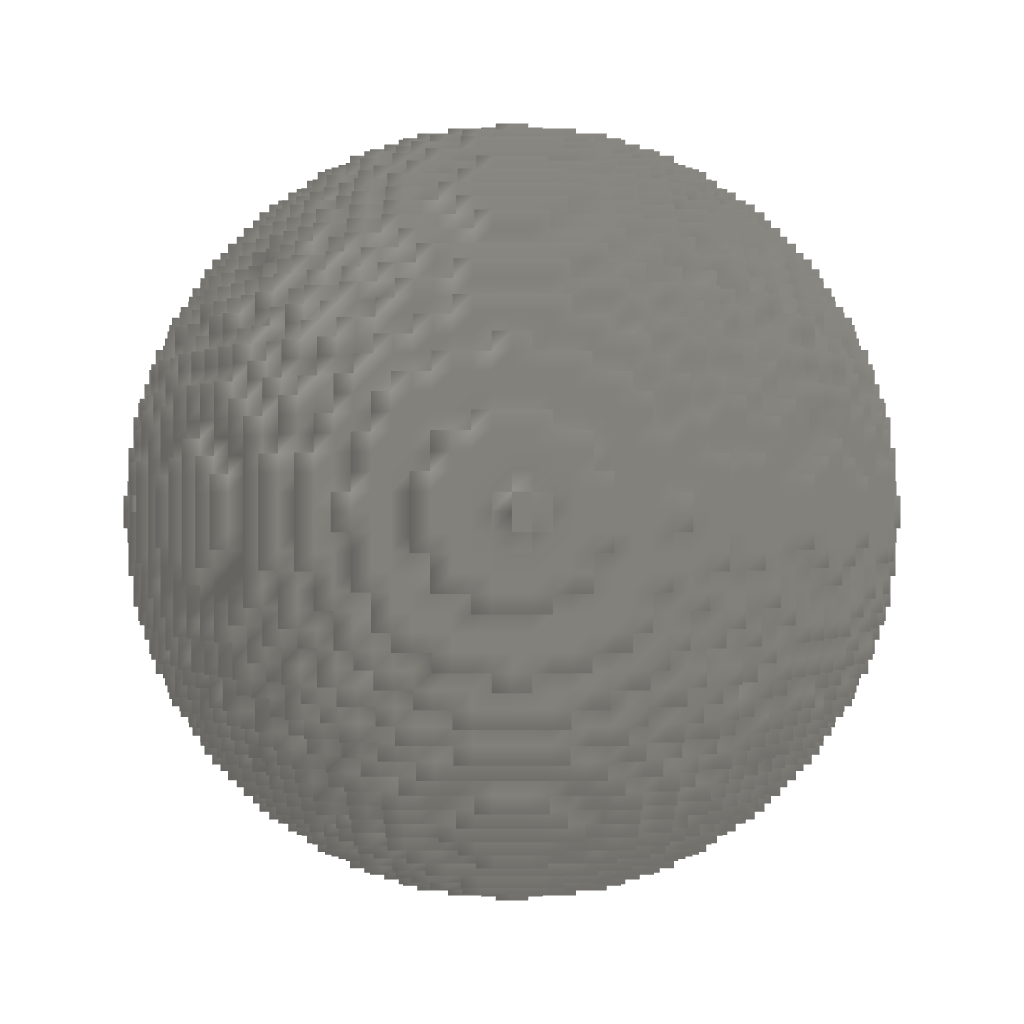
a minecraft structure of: Minecraft Biosphere